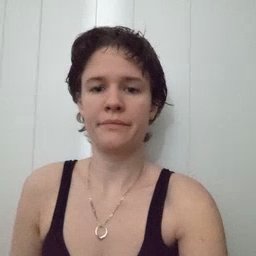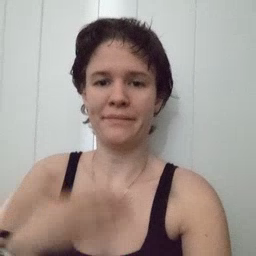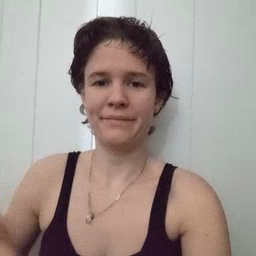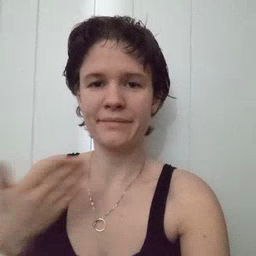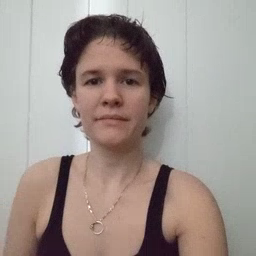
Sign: happy